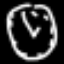
Label: clock